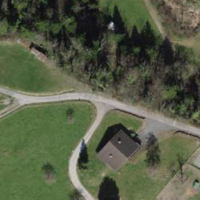
EUNIS habitat code: 25
Species observed at this site:
Veronica serpyllifolia